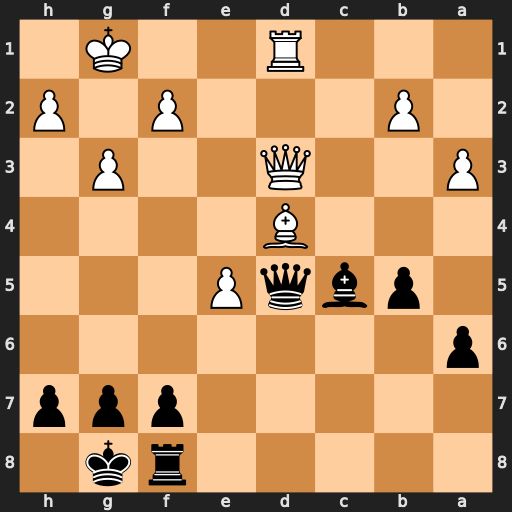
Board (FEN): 5rk1/5ppp/p7/1pbqP3/3B4/P2Q2P1/1P3P1P/3R2K1
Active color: b
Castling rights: -
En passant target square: -
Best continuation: Rd8 Bxc5 Qxd3 Rxd3 Rxd3